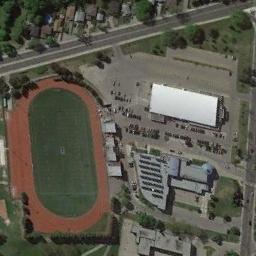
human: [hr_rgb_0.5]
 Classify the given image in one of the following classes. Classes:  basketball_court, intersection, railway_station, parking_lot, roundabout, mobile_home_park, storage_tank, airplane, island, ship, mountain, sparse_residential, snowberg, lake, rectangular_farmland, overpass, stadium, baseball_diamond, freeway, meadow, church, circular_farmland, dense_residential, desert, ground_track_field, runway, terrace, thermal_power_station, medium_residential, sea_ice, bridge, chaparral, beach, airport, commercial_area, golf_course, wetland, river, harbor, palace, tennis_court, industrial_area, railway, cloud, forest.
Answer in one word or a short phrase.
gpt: ground_track_field